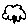
Label: flower